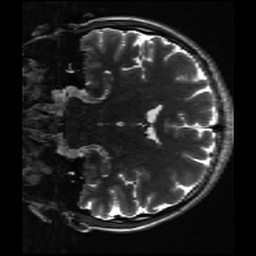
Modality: inplaneT2
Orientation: coronal